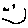
Label: smiley face